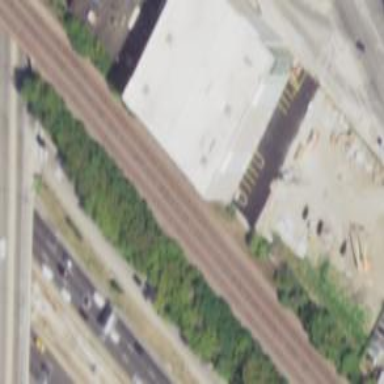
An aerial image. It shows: Retail building offering storage rental services. The shop is associated with the brand "Public Storage."